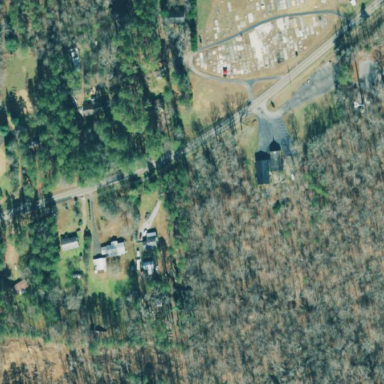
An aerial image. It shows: Cemetery.